Question:
I wish to add the button in the first image as when as person likes a post and the later one when a person unlikes a post and that's how it should work, but I am getting the first image button in both the cases. Please guide me, it would be a great help
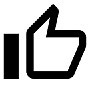
Answer: MUI icons come with many variants for you to choose. You can search for the icons and select which variant you like from <URL>.
<URL>
Based on the screenshots, you'd most likely want the outlined variant for the disable state and the filled variant for the enable state:
'''
import IconButton from "@mui/material/IconButton";
import ThumbUpIcon from "@mui/icons-material/ThumbUp";
import ThumbUpAltOutlinedIcon from "@mui/icons-material/ThumbUpAltOutlined";
'''
'''
const [like, setLike] = React.useState(false);
return (
<IconButton color="primary" onClick={() => setLike((x) => !x)}>
{like ? <ThumbUpIcon /> : <ThumbUpAltOutlinedIcon />}
</IconButton>
);
'''
## Live Demo
<URL>